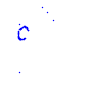
Particle: proton